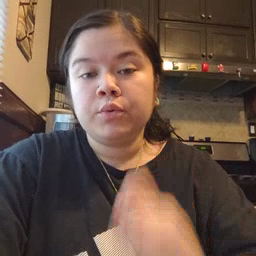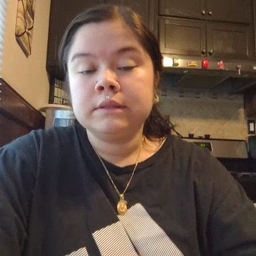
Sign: dryer